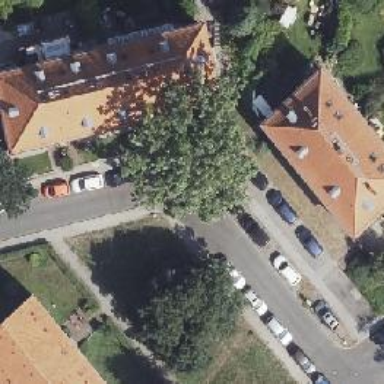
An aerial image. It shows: There is parking obstacle present in the area.